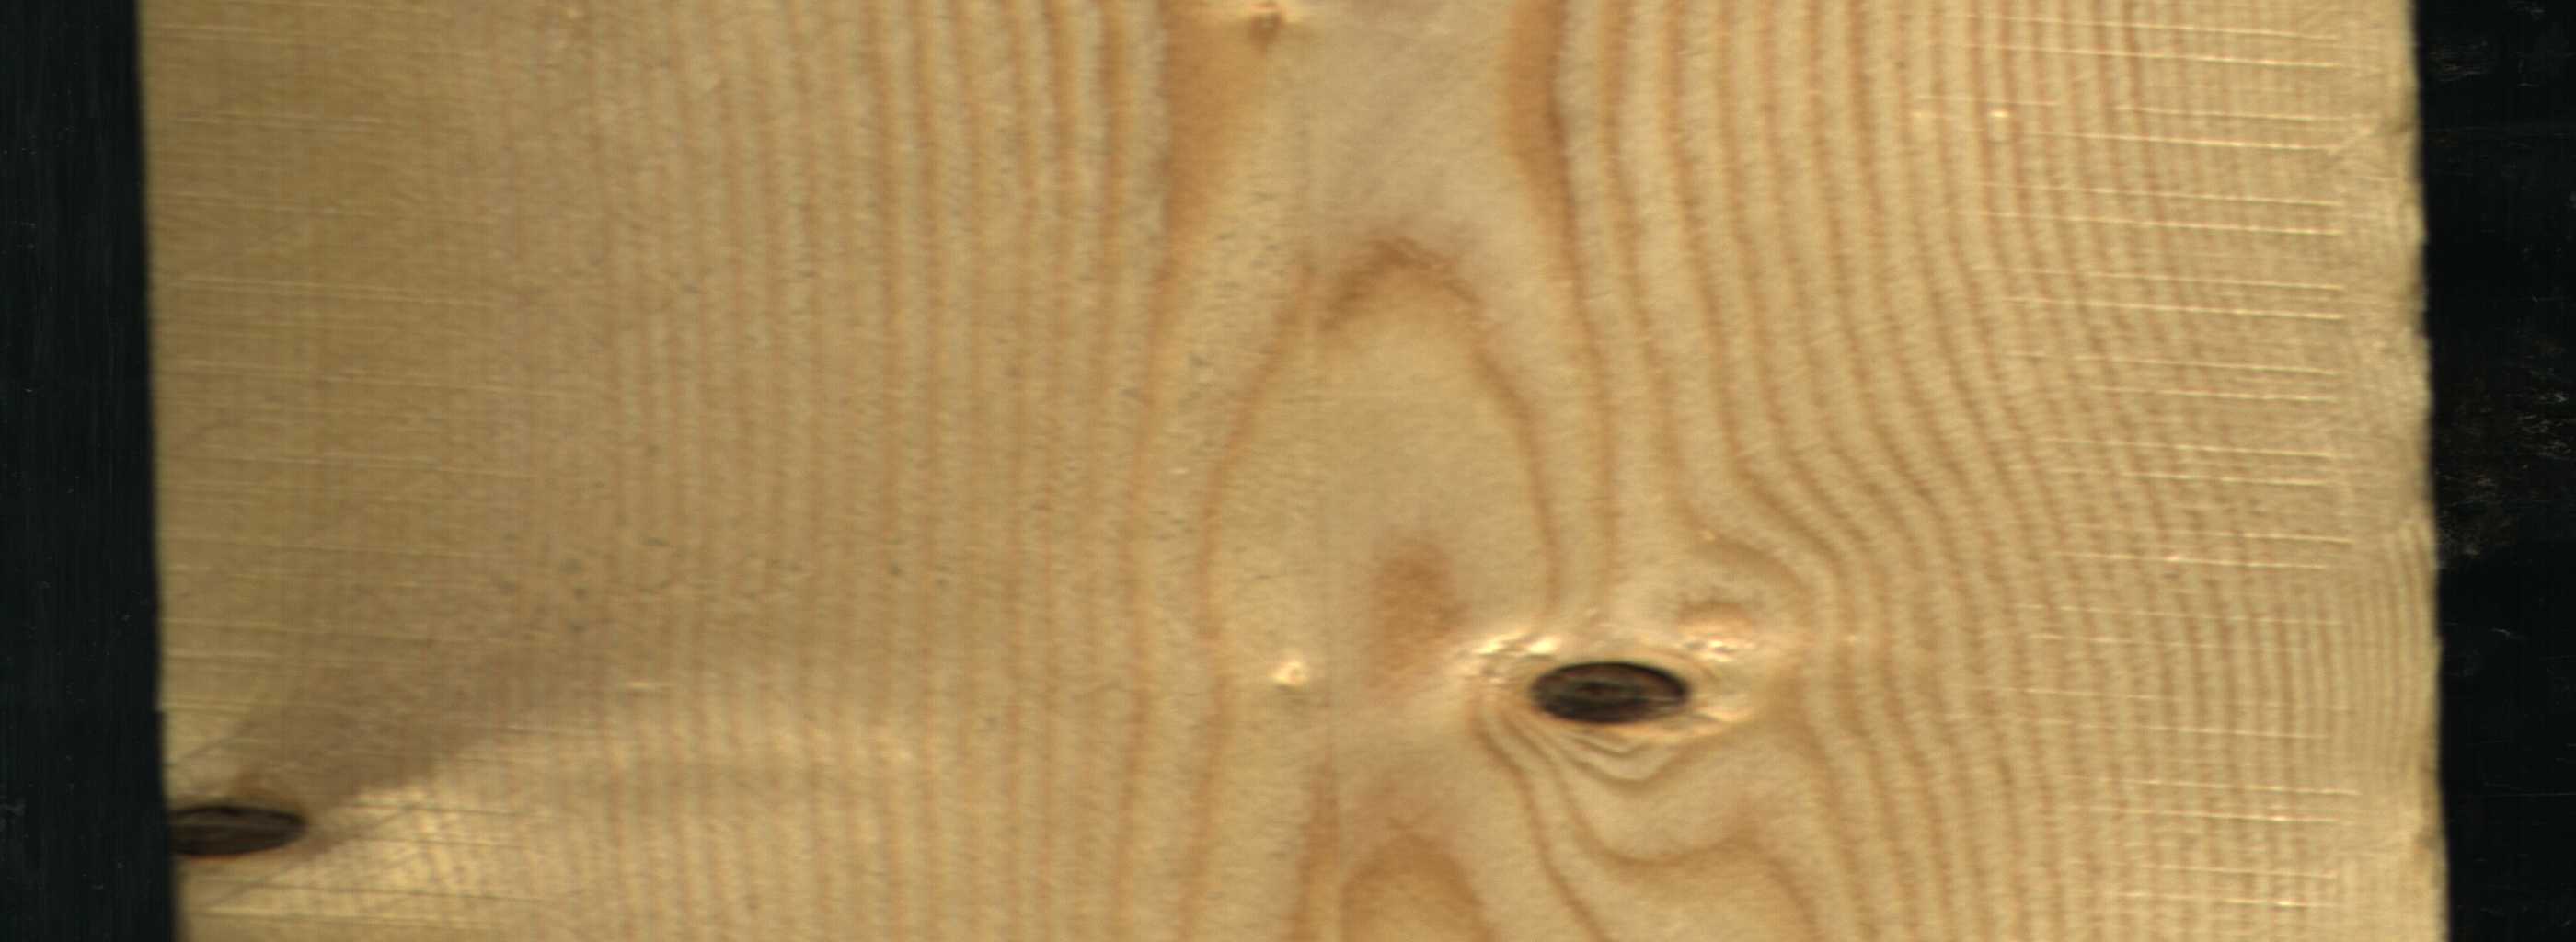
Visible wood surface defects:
Dead_Knot
Dead_Knot